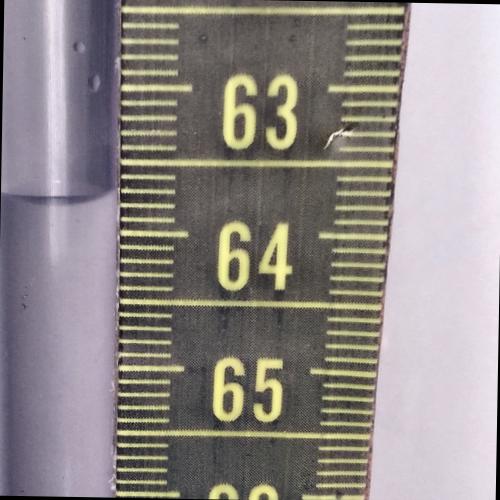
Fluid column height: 63.7 cm